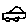
Label: car